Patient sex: M
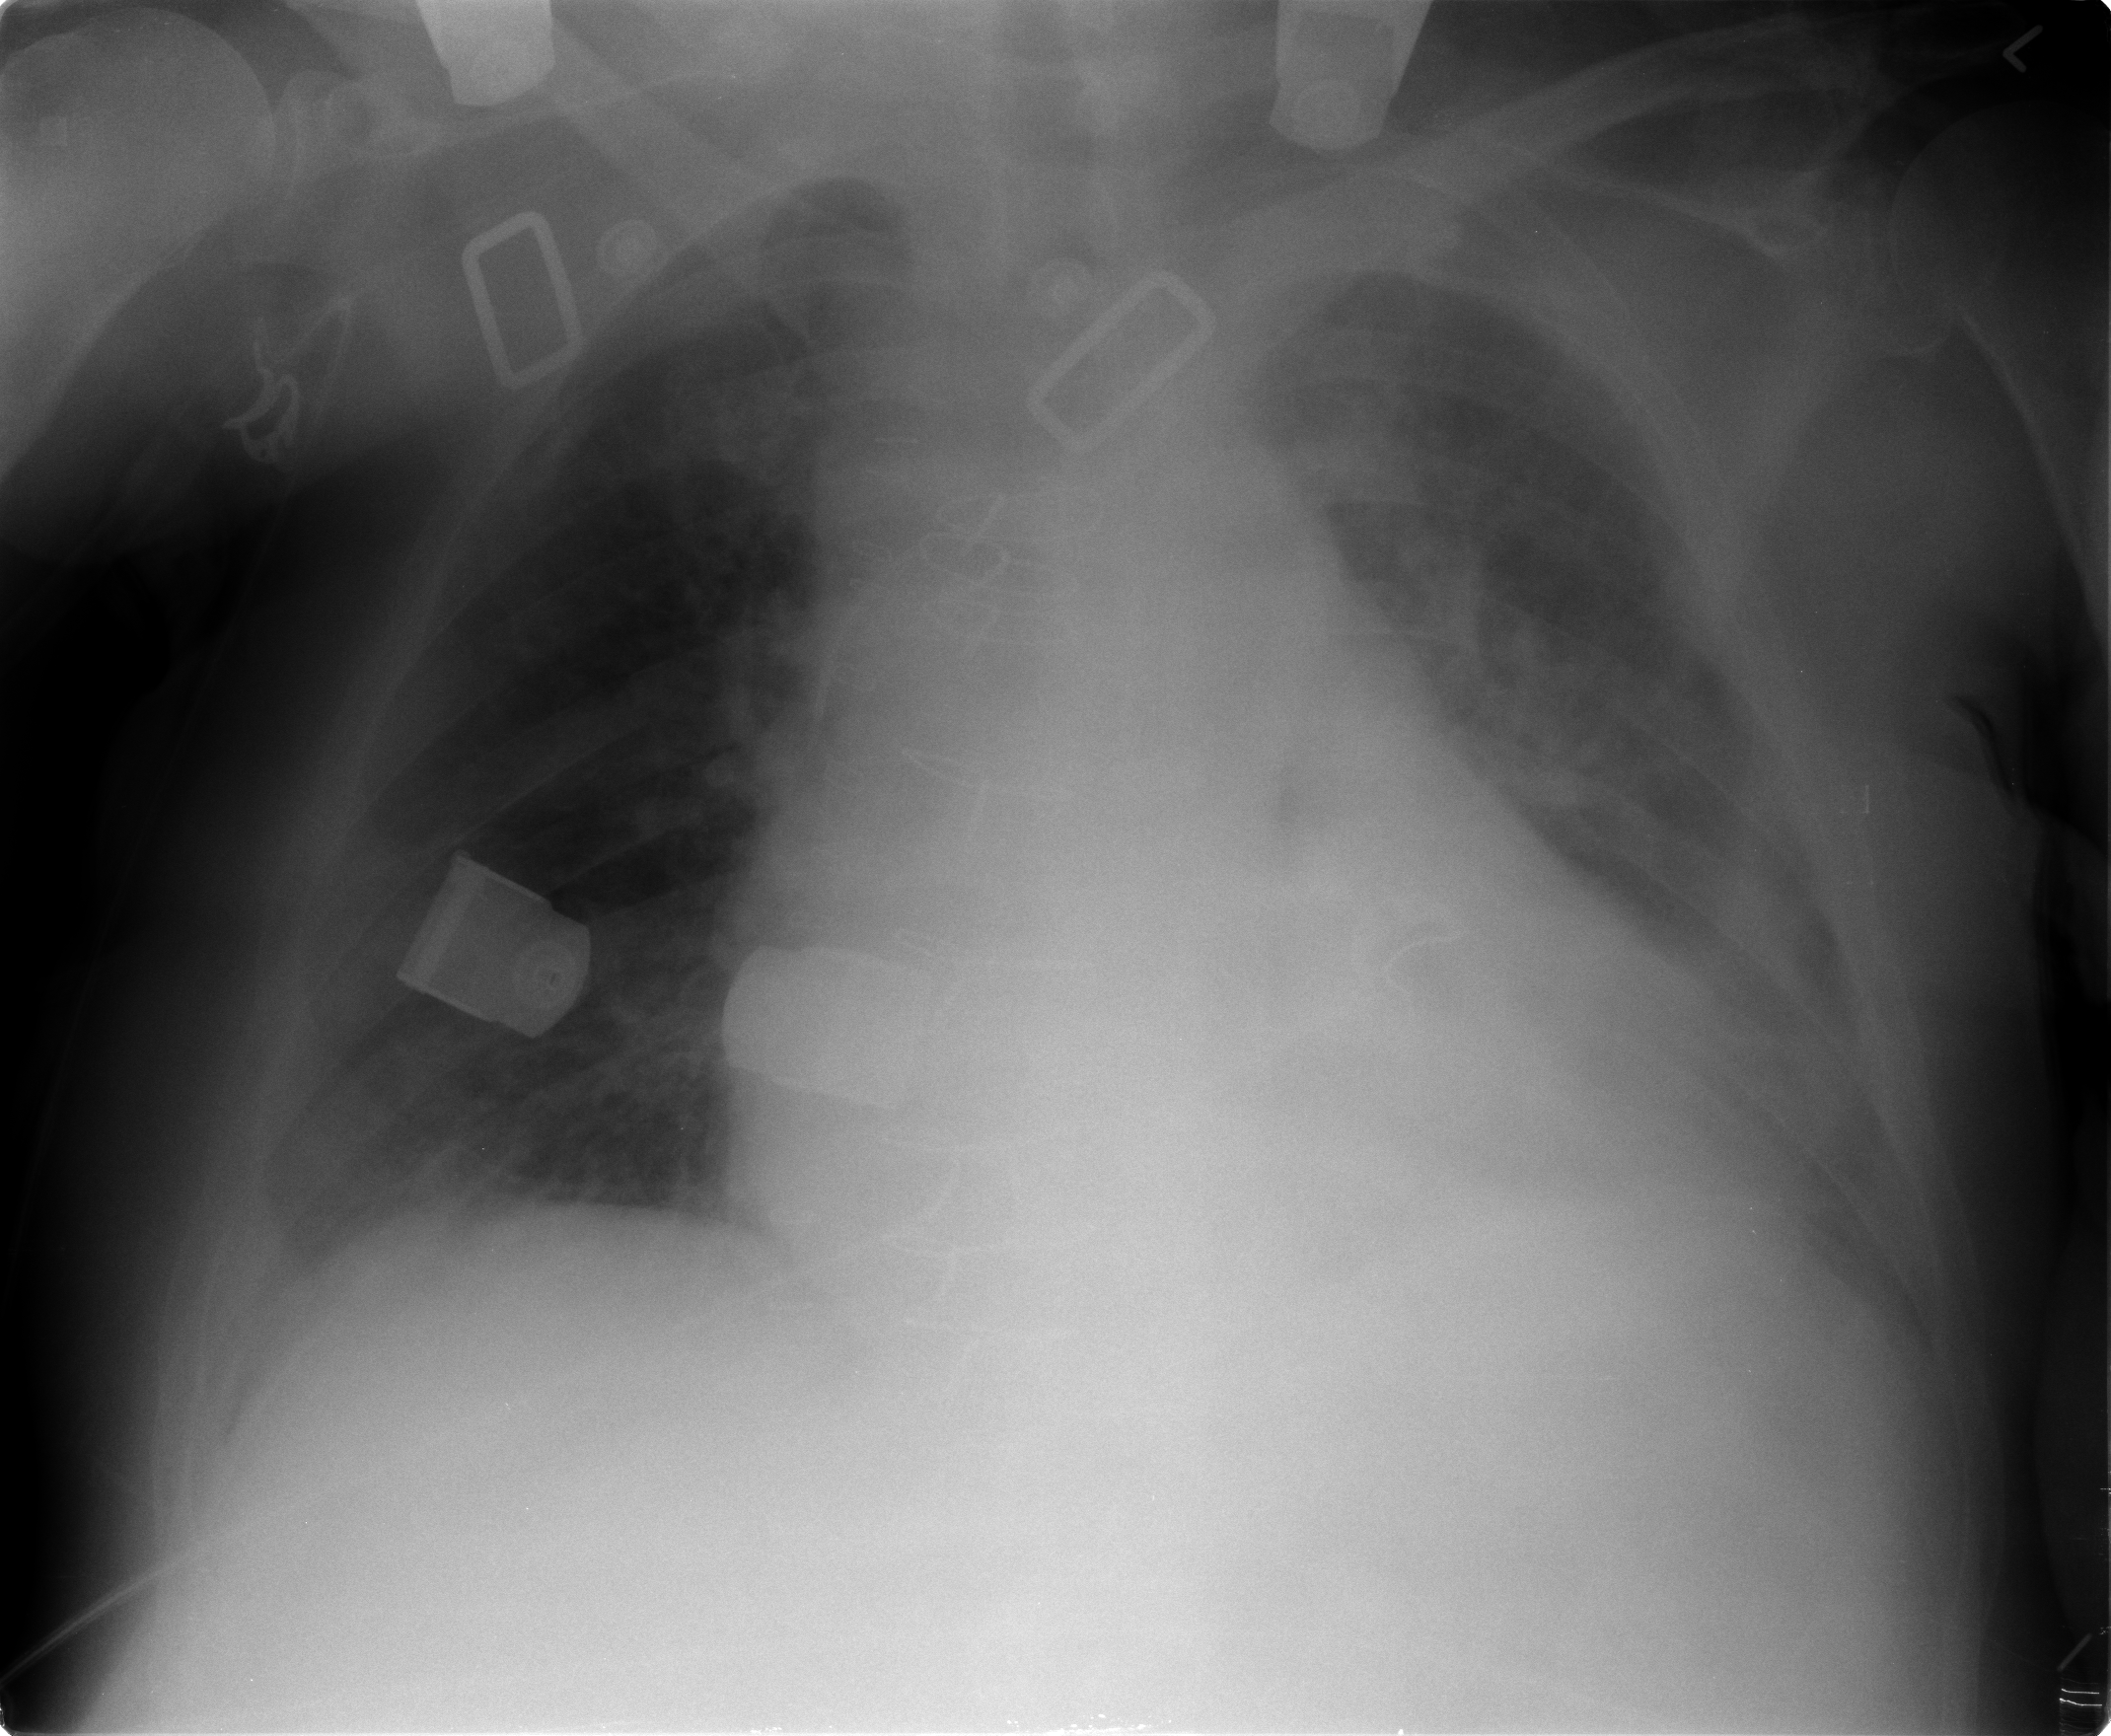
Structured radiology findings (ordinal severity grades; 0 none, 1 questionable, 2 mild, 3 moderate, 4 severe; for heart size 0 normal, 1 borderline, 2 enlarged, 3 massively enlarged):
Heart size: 2
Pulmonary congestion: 2
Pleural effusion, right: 1
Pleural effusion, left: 2
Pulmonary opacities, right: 1
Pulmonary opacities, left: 1
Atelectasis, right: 2
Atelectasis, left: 2